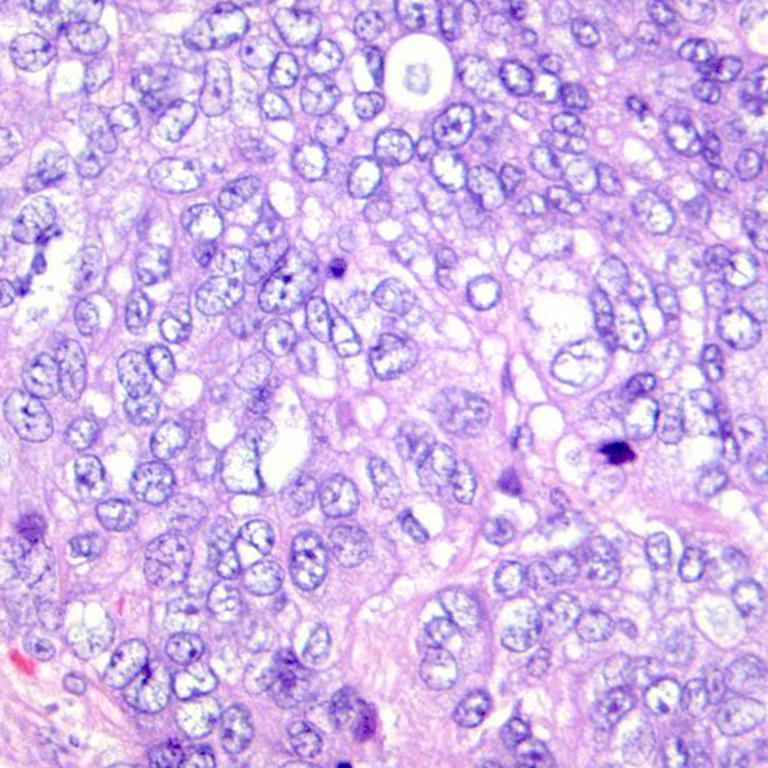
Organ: colon
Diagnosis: adenocarcinomas